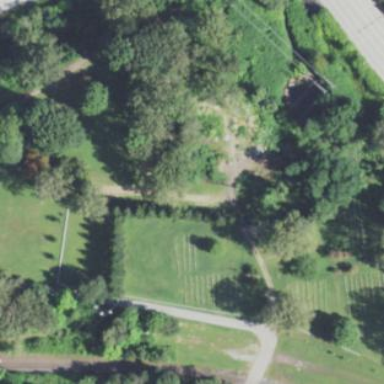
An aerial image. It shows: Cemetery.